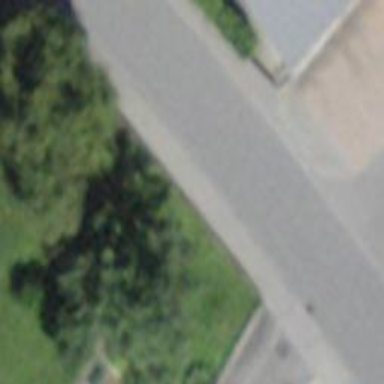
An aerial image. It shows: Bus stop with platform for public transport.